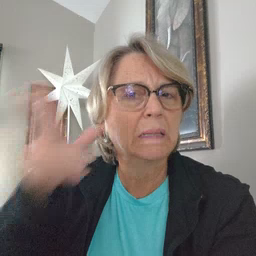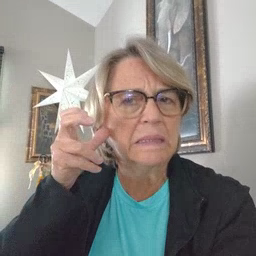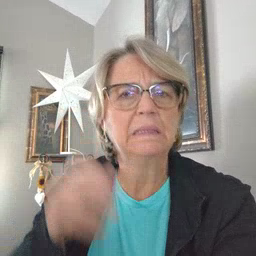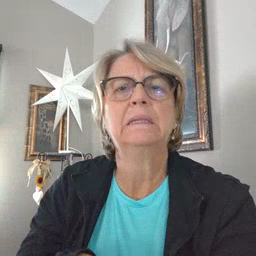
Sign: listen